Question: In my project i am adding a new fxml file inside a scrollpane using menubox at start menubox is setvisible(false); now after calling a fxml inside scrollpane that contains a button now inside the controller i made a function which makes menubox setvisible(true)
ContentNavigator.java
'''
import java.io.IOException;
import java.util.logging.Level;
import java.util.logging.Logger;
import javafx.fxml.FXMLLoader;
import javafx.scene.layout.AnchorPane;
/**
*/
public class ContentNavigator {
//fxml files
public static String CONTENT1 = "masterLogin.fxml";
public static String CONTENT2 = "FeesAddItem.fxml";
public static String CONTENT3 = "home.fxml";
private static DashboardController mainController;
public static void setController(DashboardController controller){
ContentNavigator.mainController = controller;
}
public static void loadContent(String fxmlFile){
try {
mainController.setContent(
(AnchorPane) FXMLLoader.load(ContentNavigator.class.getResource(fxmlFile))
);
} catch (IOException ex) {
Logger.getLogger(ContentNavigator.class.getName()).log(Level.SEVERE, null, ex);
}
}
}
'''
.
'''
public void start(Stage stage) throws Exception {
FXMLLoader loader = new FXMLLoader();
AnchorPane mainWindow = (AnchorPane) loader.load(getClass().getResourceAsStream("masterboard.fxml"));
Scene scene = new Scene(mainWindow);
scene.getStylesheets().add("css/main.css");
stage.setTitle("JavaFX");
stage.setScene(scene);
stage.initStyle(StageStyle.UNDECORATED);
stage.show();
DashboardController controller = loader.getController();
ContentNavigator.setController(controller);
ContentNavigator.loadContent(ContentNavigator.CONTENT1);
}
'''
masterboard controller
'''
@Override
public void initialize(URL url, ResourceBundle rb) {
menubox.setVisible(false);
AnchorPane.setLeftAnchor(content1, 0.0);
}
'''

At start of project a make 'menubox.setVisible(false);' but during running i want to make 'menubox' set visible true but inside 'ContentNavigator.loadContent(ContentNavigator.CONTENT1);'
'CONTENT1' fxml contain a button on clicking that button i want 'menubox' set visible true.
tell me the way through which i can make it.
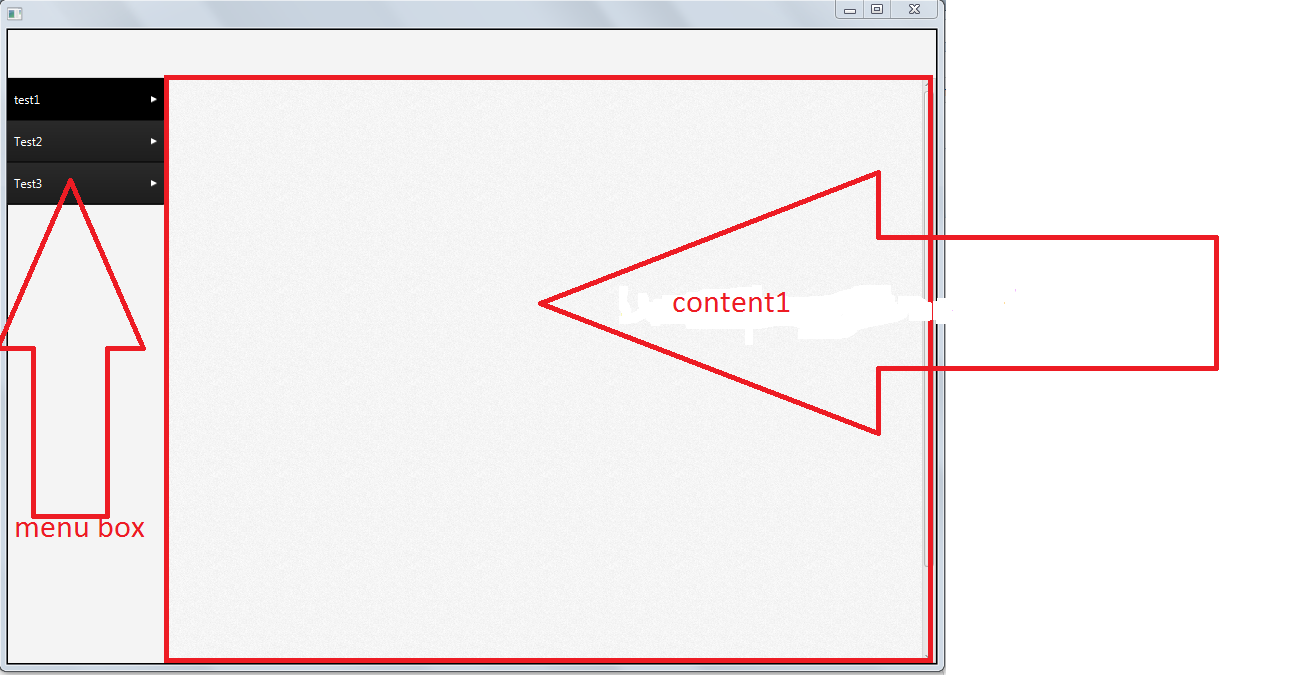
Answer: Your structure is not really clear to me (is "masterboard controller" the same as 'DashboardController'?), but I think I get enough of it.
In the masterboard controller, just create and expose a 'BooleanProperty' to determine if the menu is showing or not:
'''
private final BooleanProperty menuShowing = new SimpleBooleanProperty(this, "menuShowing", false);
public final void setMenuShowing(boolean showing) {
menuShowing.set(showing);
}
public final boolean isMenuShowing() {
return menuShowing.get();
}
public BooleanProperty menuShowingProperty() {
return menuShowing ;
}
'''
and then in your initialize method bind the visible property of the menu to the 'menuShowingProperty':
'''
public void initialize() {
menuBox.visibleProperty().bind(menuShowing);
}
'''
Now when you load new content, you just have to give the controller for the content the reference to the 'menuShowing' property. The easiest way to do this is something like:
'''
// controller for individual content
public class ContentController {
private BooleanProperty menuShowingProperty ;
public void setMenuShowingProperty(BooleanProperty menuShowingProperty) {
this.menuShowingProperty = menuShowingProperty ;
}
public void initialize() {
// ...
}
// handler method for button that shows menu:
@FXML
private void showMenu() {
menuShowingProperty.set(true);
}
}
'''
Now when you load the content, do something like:
'''
public static void loadContent(String fxmlFile){
try {
FXMLLoader loader = new FXMLLoader(ContentNavigator.class.getResource(fxmlFile));
AnchorPane pane = loader.<AnchorPane>load();
Object controller = loader.getController();
if (controller instanceof ContentController) {
ContentController contentController = (ContentController) controller ;
contentController.setMenuShowingProperty(mainController.menuShowingProperty());
}
mainController.setContent(pane);
} catch (IOException ex) {
Logger.getLogger(ContentNavigator.class.getName()).log(Level.SEVERE, null, ex);
}
}
'''
There are lots of other ways to handle this.